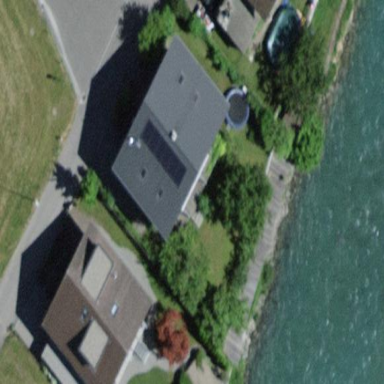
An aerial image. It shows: Gabled roof on residential building.